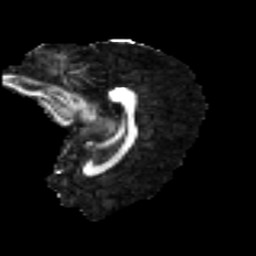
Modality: FA
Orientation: sagittal
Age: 28
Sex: female
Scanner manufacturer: ge
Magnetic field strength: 3 T
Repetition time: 7.8 s
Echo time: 0.0606 s